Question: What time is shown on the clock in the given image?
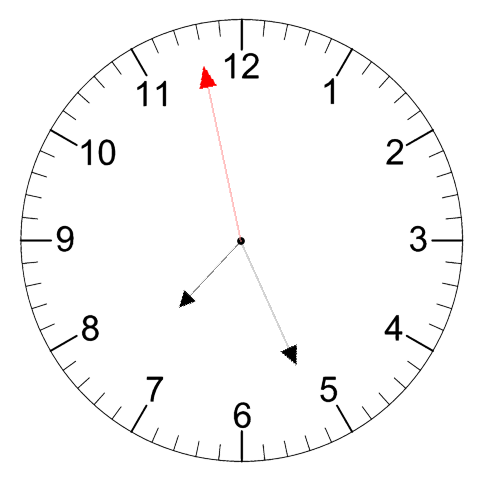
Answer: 07:25:58